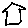
Label: house